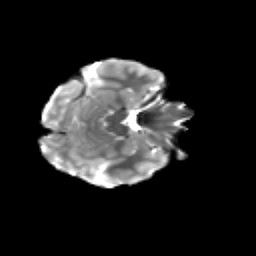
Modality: T2w
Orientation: axial
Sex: female
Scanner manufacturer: siemens
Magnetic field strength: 3 T
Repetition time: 5 s
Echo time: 0.071 s